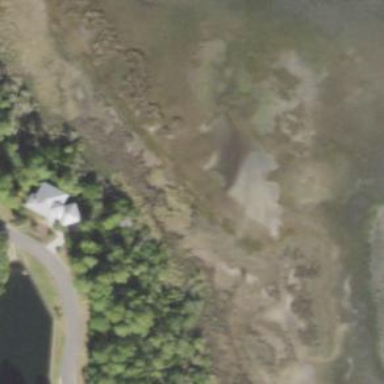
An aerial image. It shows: Marsh wetland.